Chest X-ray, PA view. Patient: 25 years old, sex M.
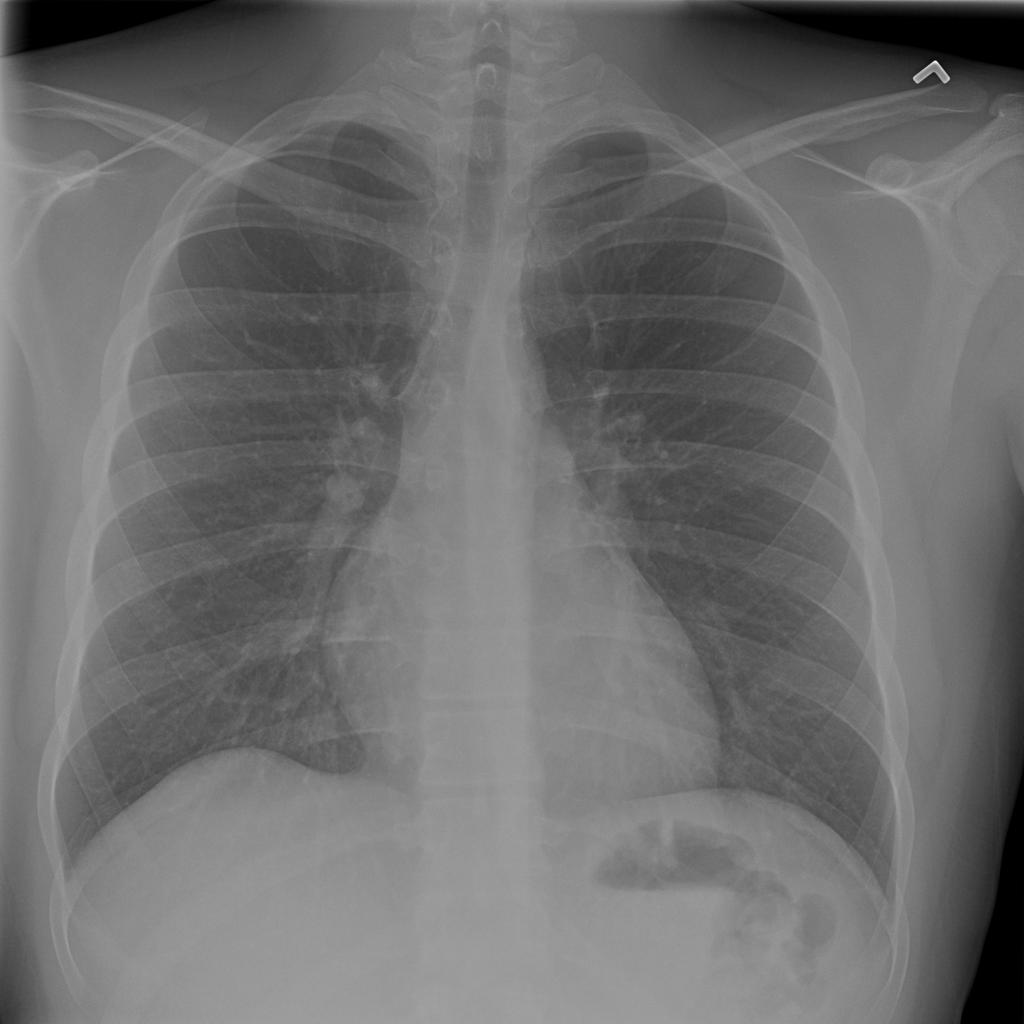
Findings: No Finding